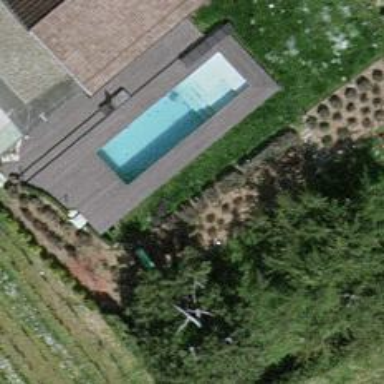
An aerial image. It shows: Outdoor swimming pool on leisure land.